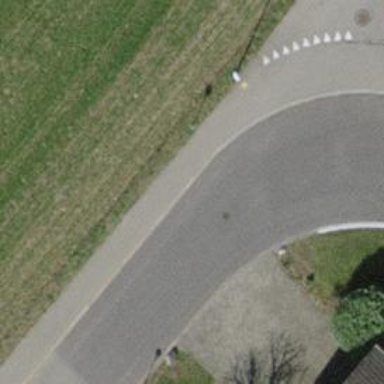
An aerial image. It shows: Residential road with asphalt surface and separate sidewalk.